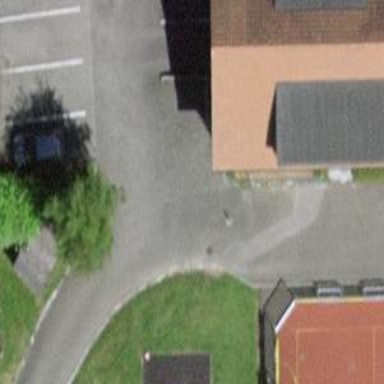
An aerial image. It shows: Bollard barrier.